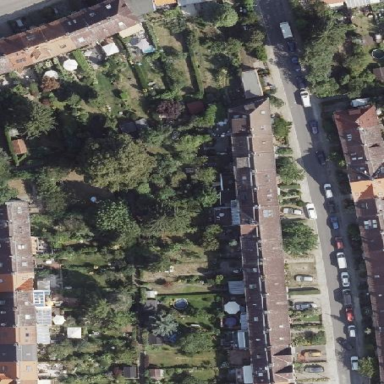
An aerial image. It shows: Residential garden area classified as leisure land.